Question: I have the following code in my Register.Aspx View page
'''
<div class="FieldDropDown">
<%: Html.DropDownListFor(Function(m) m.Question, ViewData("Questions"), New With {.style = "margin-bottom: 24px; font-family: Tahoma; font-size: 12pt; color: #333333;"})%>
<%: Html.ValidationMessageFor(Function(m) m.Question)%>
</div>
'''
The problem is that it keeps popping up an error and I cannot seem to tie down how EXACTLY to implement the code.
I do not have any custom or extra HTML Helpers defined by myself and assumed that it should just work without having to extend the default inbuilt MVC dropdownlistfor helper(?) methods.
The error that appears is...
'''
Overload resolution failed because no accessible 'DropDownListFor' can be called without a narrowing conversion:
Extension method 'Public Function DropDownListFor(Of String)(expression As System.Linq.Expressions.Expression(Of System.Func(Of MvcApplication1.RegisterModel, String)), selectList As System.Collections.Generic.IEnumerable(Of System.Web.Mvc.SelectListItem), htmlAttributes As System.Collections.Generic.IDictionary(Of String, Object)) As System.Web.Mvc.MvcHtmlString' defined in 'System.Web.Mvc.Html.SelectExtensions': Argument matching parameter 'selectList' narrows from 'Object' to 'System.Collections.Generic.IEnumerable(Of System.Web.Mvc.SelectListItem)'.
Extension method 'Public Function DropDownListFor(Of String)(expression As System.Linq.Expressions.Expression(Of System.Func(Of MvcApplication1.RegisterModel, String)), selectList As System.Collections.Generic.IEnumerable(Of System.Web.Mvc.SelectListItem), htmlAttributes As System.Collections.Generic.IDictionary(Of String, Object)) As System.Web.Mvc.MvcHtmlString' defined in 'System.Web.Mvc.Html.SelectExtensions': Argument matching parameter 'htmlAttributes' narrows from '<anonymous type> (line 149)' to 'System.Collections.Generic.IDictionary(Of String, Object)'.
Extension method 'Public Function DropDownListFor(Of String)(expression As System.Linq.Expressions.Expression(Of System.Func(Of MvcApplication1.RegisterModel, String)), selectList As System.Collections.Generic.IEnumerable(Of System.Web.Mvc.SelectListItem), htmlAttributes As Object) As System.Web.Mvc.MvcHtmlString' defined in 'System.Web.Mvc.Html.SelectExtensions': Argument matching parameter 'selectList' narrows from 'Object' to 'System.Collections.Generic.IEnumerable(Of System.Web.Mvc.SelectListItem)'.
'''
When I remove the HTMLATTRIBUTES to the following code below, then it works fine and no errors appear but then neither is the DropDownList styled and it just looks plain without the CSS formatting that I would like to have on it...
'''
<div class="FieldDropDown">
<%: Html.DropDownListFor(Function(m) m.Question, ViewData("Questions"))%>
<%: Html.ValidationMessageFor(Function(m) m.Question)%>
</div>
'''
What i'm trying to understand is...
Do I need to extend the htmlhelper for the dropdownlist?
Do I need to add something in my controller code?
My controller code is as follows...
'''
<Required()> _
Public Property Question() As String
Get
Return _Question
End Get
Set(value As String)
_Question = value
End Set
End Property
'''
Any pointers in the right direction or reference links would be helpful.
Thank You
# Edit
This code below is inside my Reagister ACTION in the ACCOUNT controller.
'''
'-> Okay
Item0 = NewQuestion("0", "Please select an option", True)
Item1 = NewQuestion("1", "What was your mothers maiden name?", False)
Item2 = NewQuestion("2", "Where were you born?", False)
Item3 = NewQuestion("3", "What was the name of your first love?", False)
Item4 = NewQuestion("4", "What was the name of your favourite pet?", False)
Item5 = NewQuestion("5", "What is the name of your favourite song?", False)
Item6 = NewQuestion("6", "What is the name of your idol/mentor?", False)
Item7 = NewQuestion("7", "What model of your first car?", False)
Item8 = NewQuestion("8", "What model was your first motorcycle?", False)
Item9 = NewQuestion("9", "Who is your favourite sports-person?", False)
Item10 = NewQuestion("10", "What was your last ACTIVATION KEY?", False)
SQuestions = Nothing
SQuestions = New SelectList({Item0, Item1, Item2, Item3, Item4, Item5, Item6, Item7, Item8, Item9, Item10}, Item0)
Session("Website_Guest") = ThisGuest
ViewData("VisitorName") = ThisGuest.Username
'ViewData("Questions") = New SelectList(SQuestions.Items) <- TRIED IT LIKE THIS TOO
'ViewData("Questions") = New SelectList(SQuestions) <- TRIED IT LIKE THIS TOO
ViewData("Questions") = sQuestions
ViewData("PasswordLength") = MembershipService.MinPasswordLength
Return View()
'''
And this is the NEWQUESTION Function which outputs a selectlistitem
'''
Private Function NewQuestion(NewValue As String, NewData As String, NewSelected As Boolean) As SelectListItem
Dim Item As SelectListItem = Nothing
Item = Nothing
If Trim(NewValue) <> "" Then
If Trim(NewData) <> "" Then
Item = New SelectListItem()
Item.Value = NewValue
Item.Text = NewData
Item.Selected = NewSelected
End If
End If
Return Item
Item = Nothing
End Function
'''
So in essence, I am passing a selectlist in the first instance so thats why i did not cast into another selectlist - although like i said in my comment it DOES fix the styling but leaves me with another issue re: the photo below shows what i get..

# Closure
Thank you everyone who helped me figure this out, I've marked one of them as the answer as that persons answer helped me pinpoint the issue, it doesnt neccessarily means the other answer was wrong, its probably my lack of understanding more than anything.
to resolve the issue I looked again at the way i was passing the viewdata and although i DID pass a SELECTLIST, i reverted to passing a SELECTLIST.ITEMS collection and then in the VIEW i re-scoped the passed data to a selectlist, and now the data is visible instead of selectlist objects AND it has the HTMLATTRIBUTES appended in the HTML.DROPDOWNLISTFOR method.
Thanks everyone.
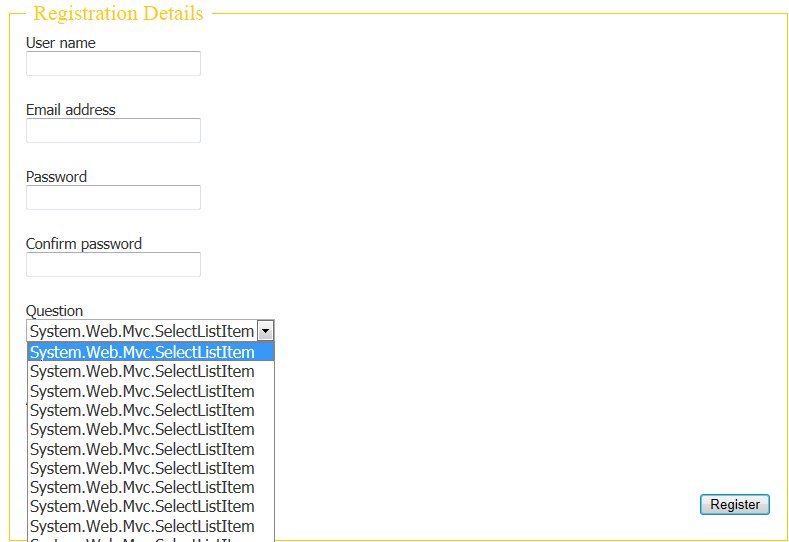
Answer: I don't know why you are only getting an error when you include the attributes object, but I think the problem is with ViewData("Questions") returning an 'Object', not an 'IEnumerable(Of SelectListItem)', so try:
'''
<%: Html.DropDownListFor(Function(m) m.Question,
TryCast(ViewData("Questions"), SelectList),
New With {.style = "margin-bottom: 24px; font-family: Tahoma; font-size: 12pt; color: #333333;"}) %>
'''
Something similar at <URL>